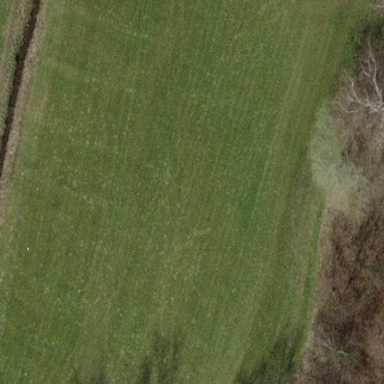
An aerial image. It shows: Grassy area designated as golf fairway.